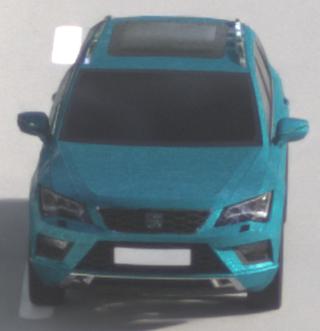
Make: SEAT
Model: Ateca 1.0 TSI Ecomotive
Detailed model: Ateca (5FP)
Model produced from: 2016/08
Model produced until: 2018/08
Doors: 5
Color: blue
Road condition: dry road
Daytime: morning or afternoon
Contrast: low contrast